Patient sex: F
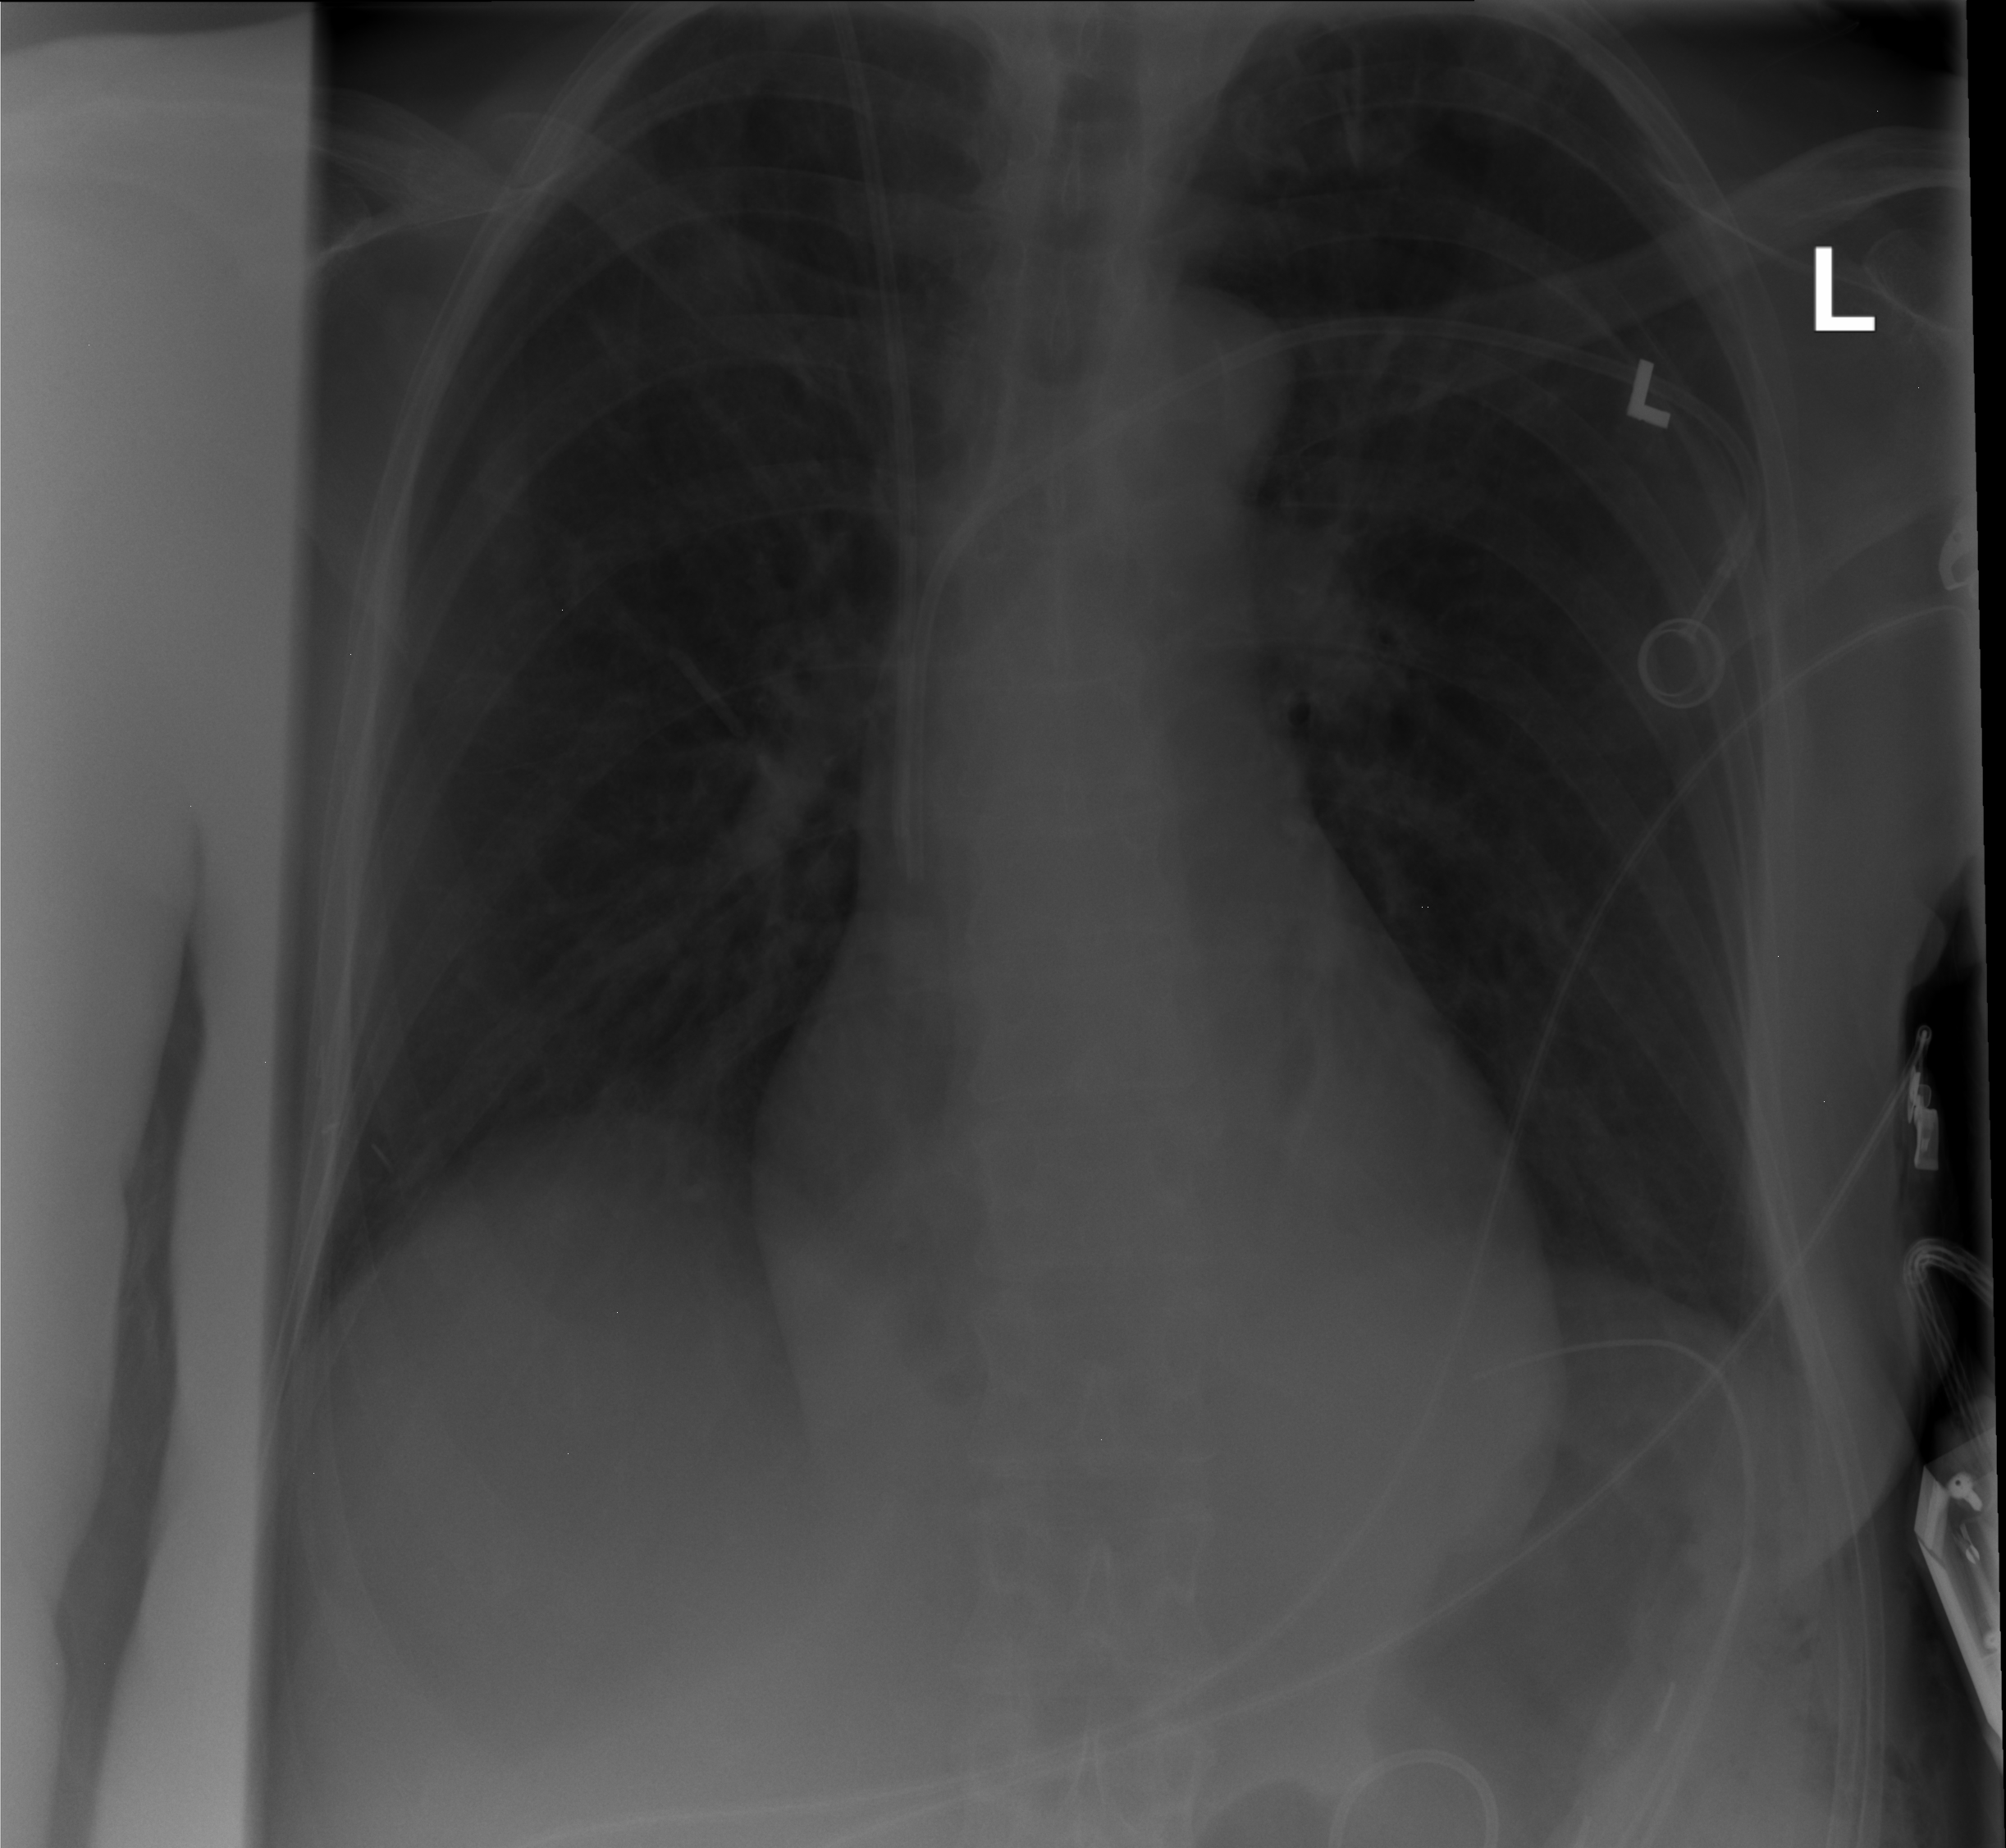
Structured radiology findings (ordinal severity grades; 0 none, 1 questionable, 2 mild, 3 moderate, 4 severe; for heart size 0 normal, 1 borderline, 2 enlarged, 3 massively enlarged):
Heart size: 0
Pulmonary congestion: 0
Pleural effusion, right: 1
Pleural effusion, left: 0
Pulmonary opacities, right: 0
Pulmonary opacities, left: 0
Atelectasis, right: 0
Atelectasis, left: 0